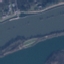
Land use / land cover: River